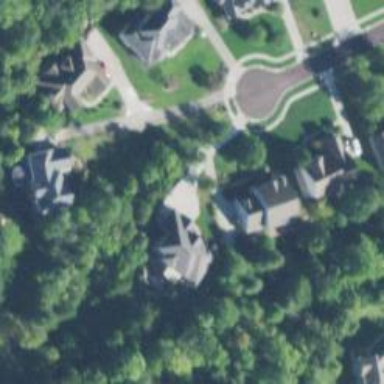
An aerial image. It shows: Shared driveway marked as service road.